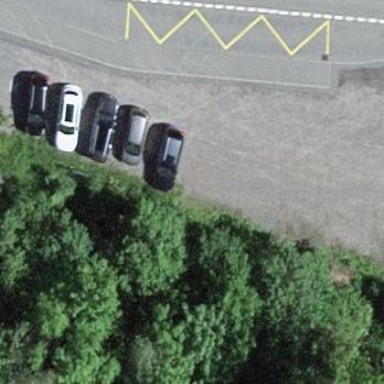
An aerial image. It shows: Parking area.